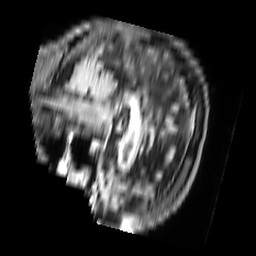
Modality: FLAIR
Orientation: sagittal
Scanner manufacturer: philips
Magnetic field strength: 1.5 T
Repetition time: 10 s
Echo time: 0.14 s